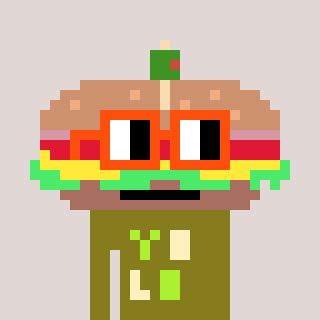
a pixel art character with square orange glasses, a sandwich-shaped head and a gunk-colored body on a warm background